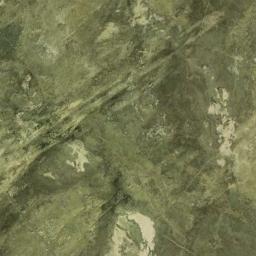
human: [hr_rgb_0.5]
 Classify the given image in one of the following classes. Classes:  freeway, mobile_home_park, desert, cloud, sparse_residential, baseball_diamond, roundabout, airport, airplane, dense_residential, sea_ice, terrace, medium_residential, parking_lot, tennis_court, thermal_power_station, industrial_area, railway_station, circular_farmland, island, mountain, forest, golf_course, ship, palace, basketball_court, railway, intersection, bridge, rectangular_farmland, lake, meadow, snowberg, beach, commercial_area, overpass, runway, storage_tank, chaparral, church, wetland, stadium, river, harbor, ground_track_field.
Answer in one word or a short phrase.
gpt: mountain